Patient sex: M
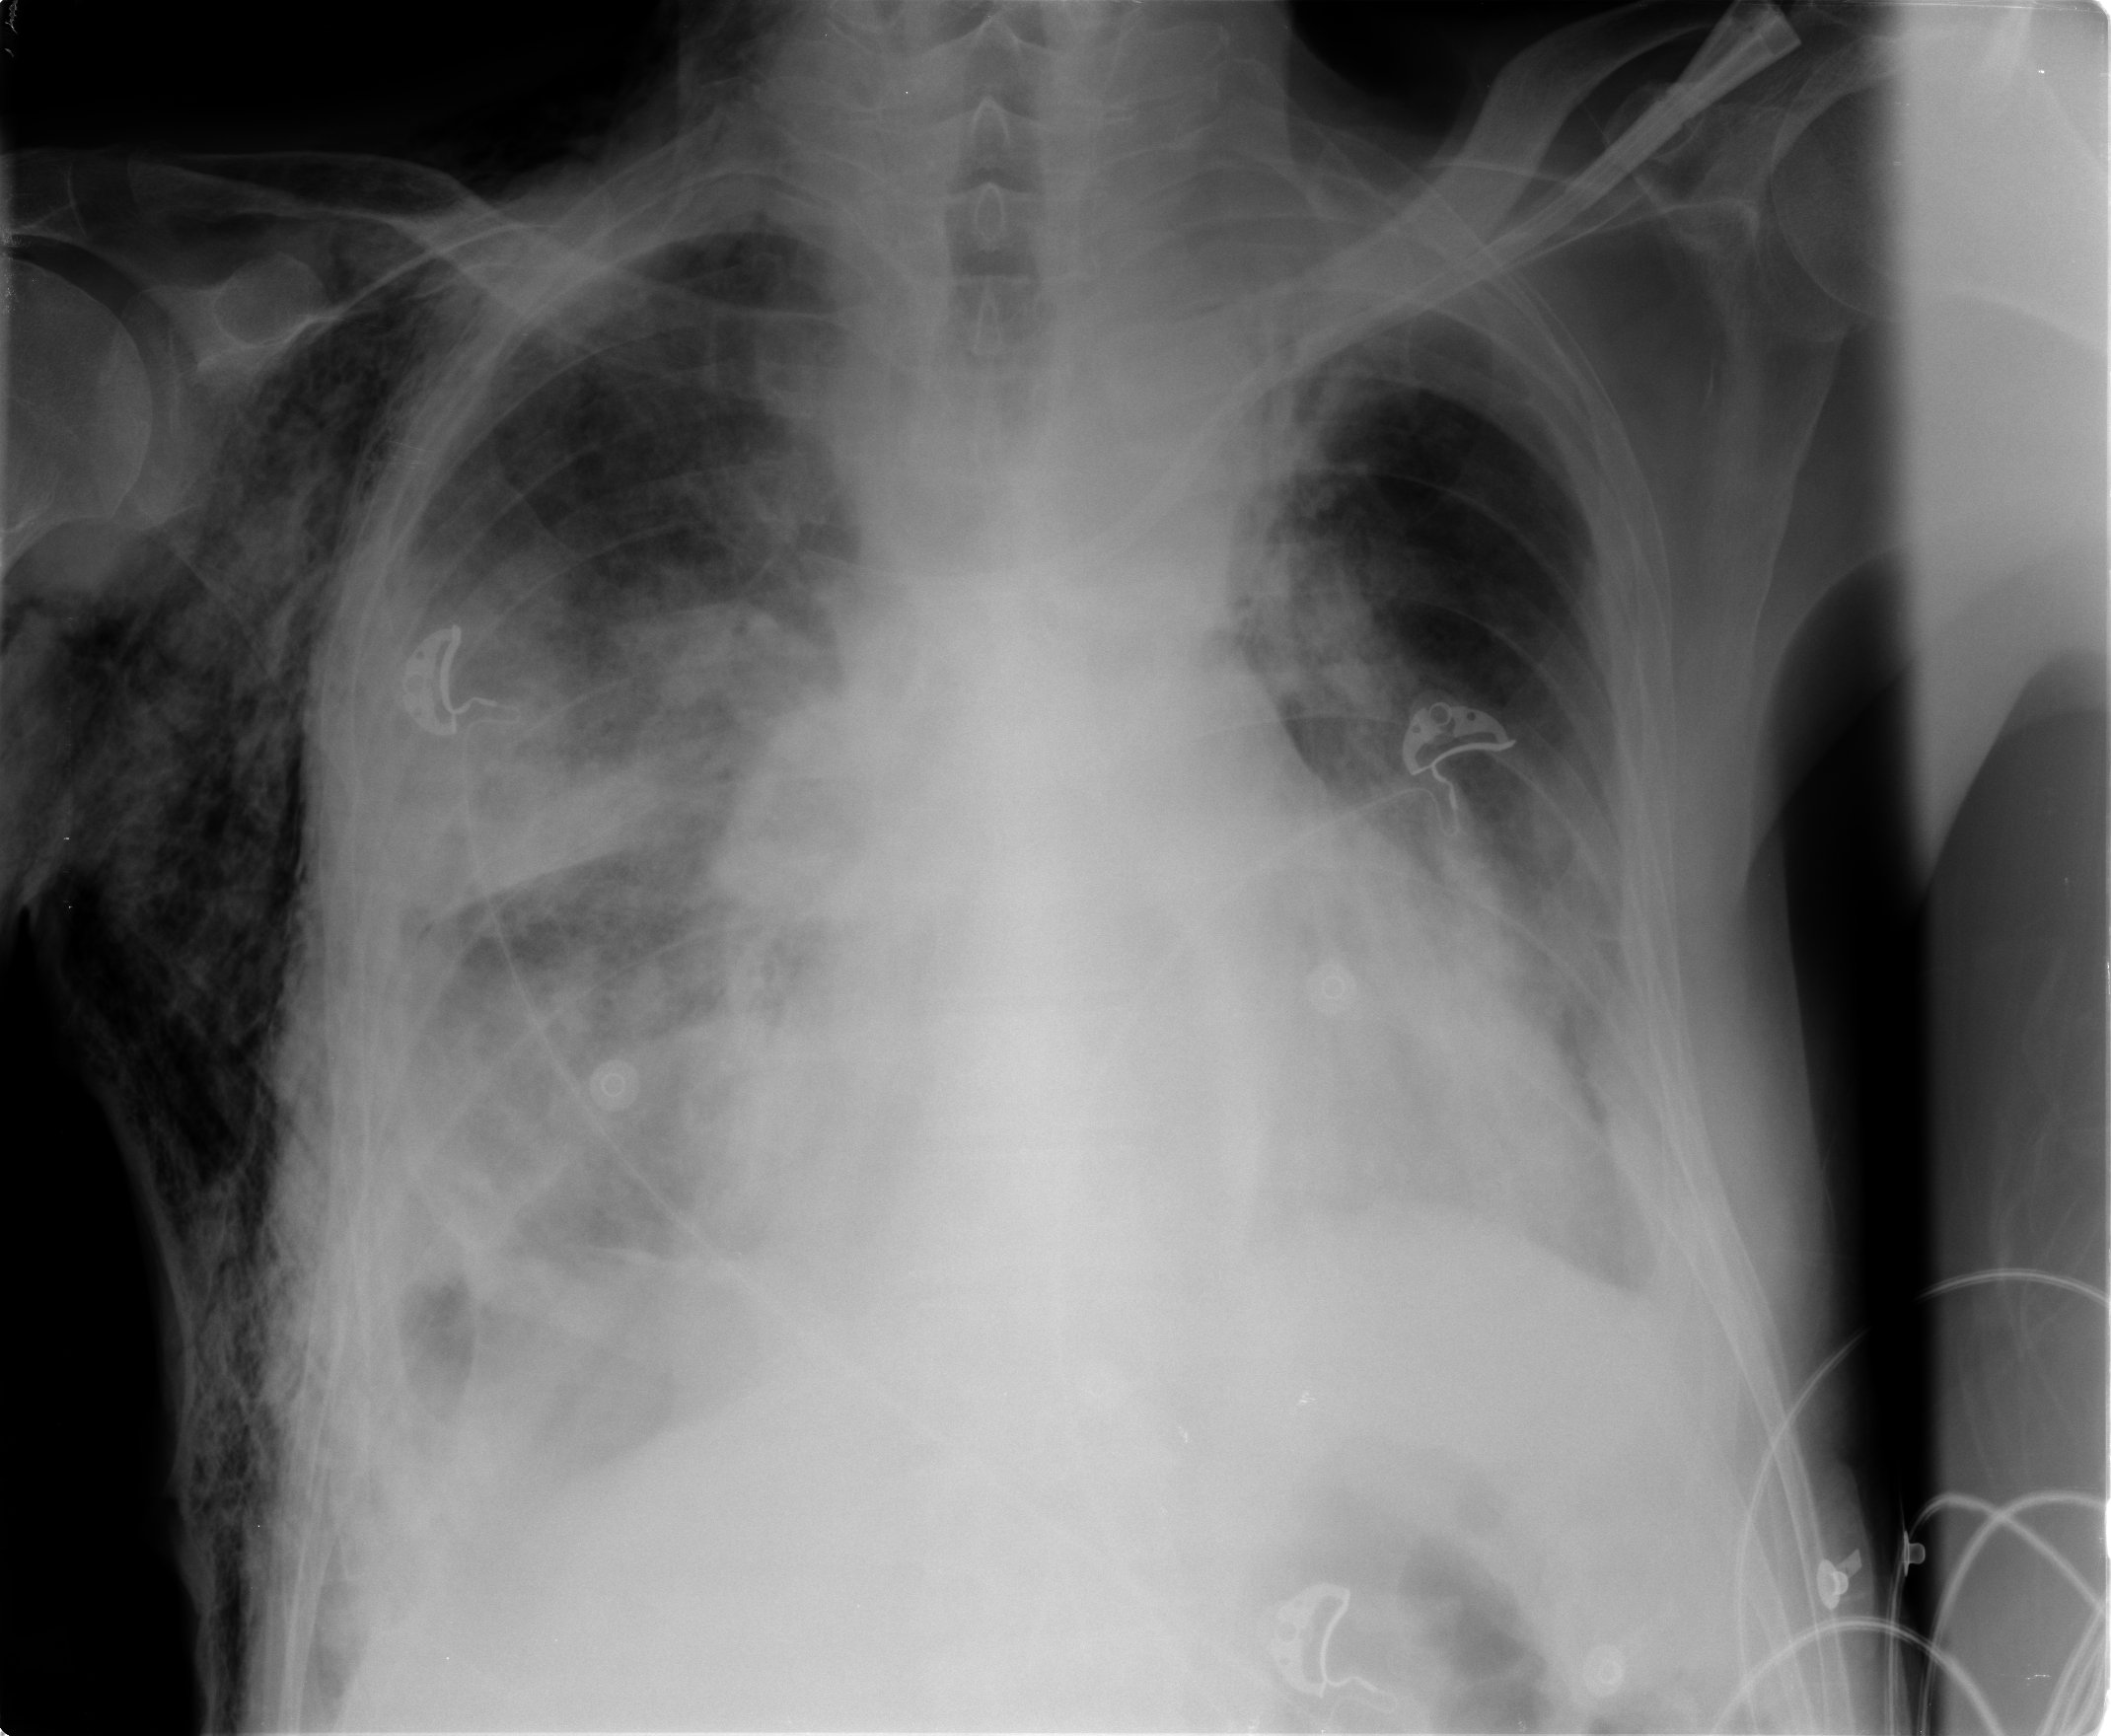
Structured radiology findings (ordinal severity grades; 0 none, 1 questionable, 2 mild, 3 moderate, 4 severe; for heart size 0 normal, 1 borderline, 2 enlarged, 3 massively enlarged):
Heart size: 1
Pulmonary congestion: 2
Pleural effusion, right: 0
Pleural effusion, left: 0
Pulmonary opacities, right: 3
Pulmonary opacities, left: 2
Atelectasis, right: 2
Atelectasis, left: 2